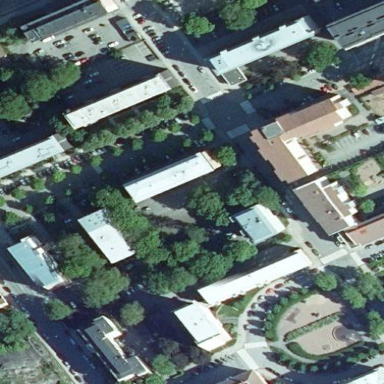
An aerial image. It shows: Residential area on city block.